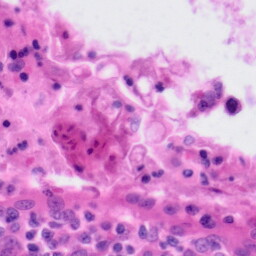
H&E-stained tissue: Tonsil